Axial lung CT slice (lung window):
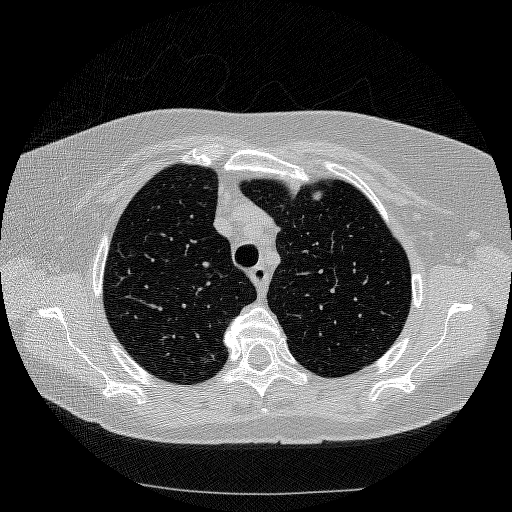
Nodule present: no